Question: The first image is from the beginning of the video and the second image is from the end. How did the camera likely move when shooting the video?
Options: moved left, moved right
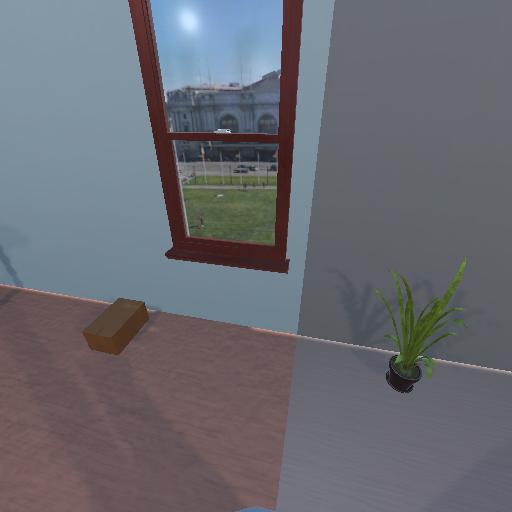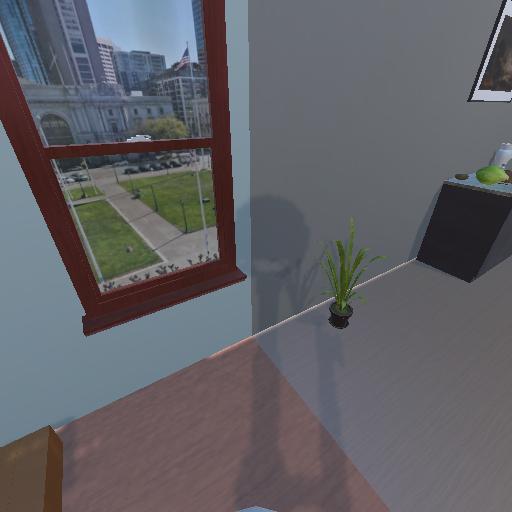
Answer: moved left